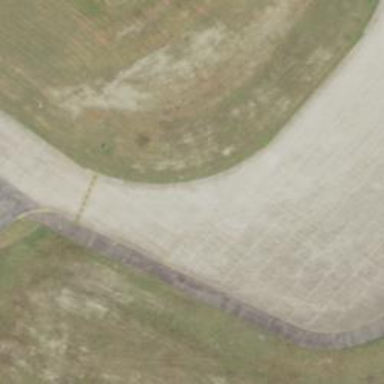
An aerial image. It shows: View of taxiway at the airport.